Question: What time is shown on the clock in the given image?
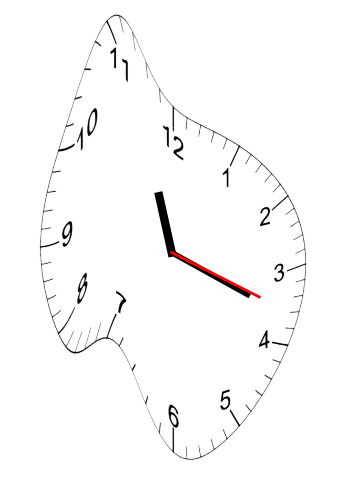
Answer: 11:18:18